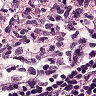
Metastatic tissue present: no